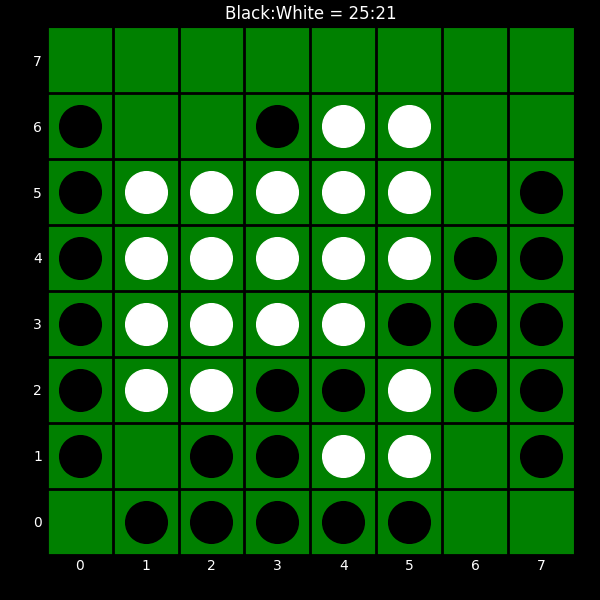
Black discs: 25
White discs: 21